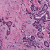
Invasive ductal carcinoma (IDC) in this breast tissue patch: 1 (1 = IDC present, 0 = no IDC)